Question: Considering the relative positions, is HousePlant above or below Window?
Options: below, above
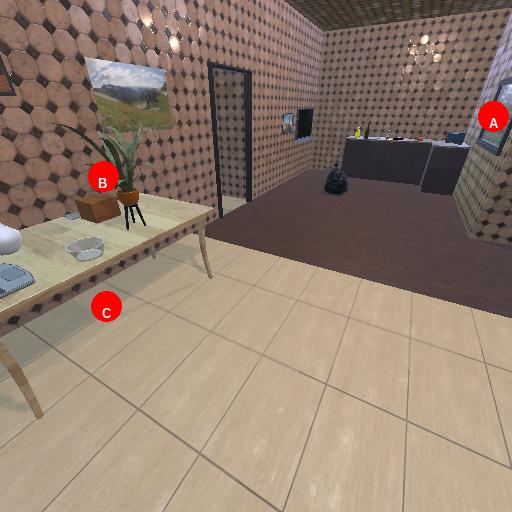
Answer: below